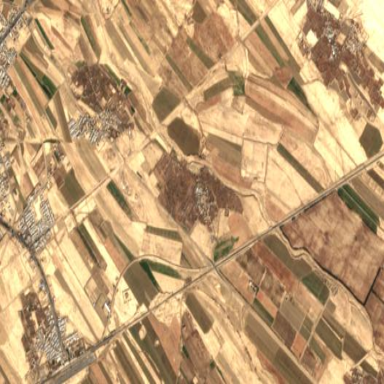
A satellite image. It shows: Picturesque farmland scene.